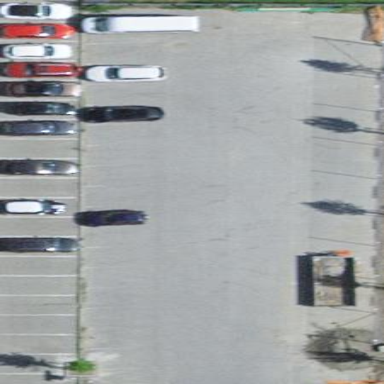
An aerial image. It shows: Parking area with surface.